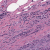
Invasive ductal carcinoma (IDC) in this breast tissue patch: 1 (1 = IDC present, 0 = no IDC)